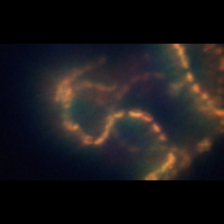
Taxon: Chaetoceros
Group: Diatoms